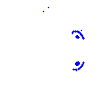
Particle: electron